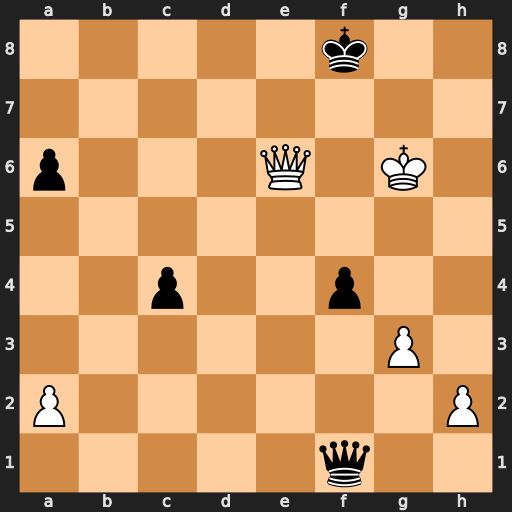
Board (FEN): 5k2/8/p3Q1K1/8/2p2p2/6P1/P6P/5q2
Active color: w
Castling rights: -
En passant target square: -
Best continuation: Qf7#